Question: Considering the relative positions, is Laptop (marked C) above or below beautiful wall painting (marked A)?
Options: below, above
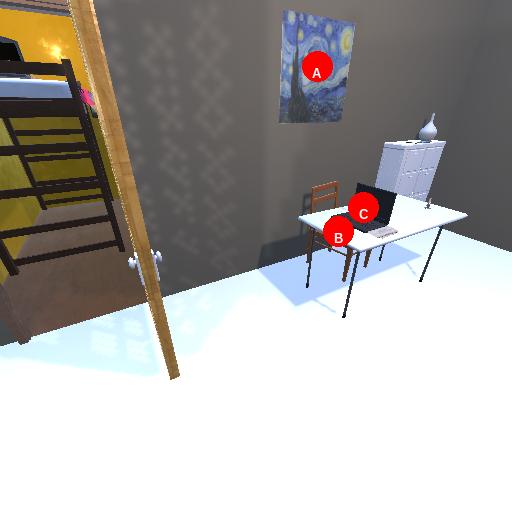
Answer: below